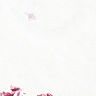
Metastatic tissue present: no